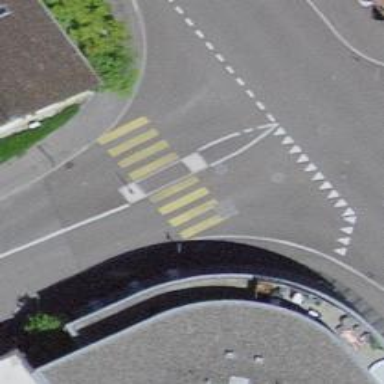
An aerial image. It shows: Zebra crossing on the road.